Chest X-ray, AP view. Patient: 66 years old, sex M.
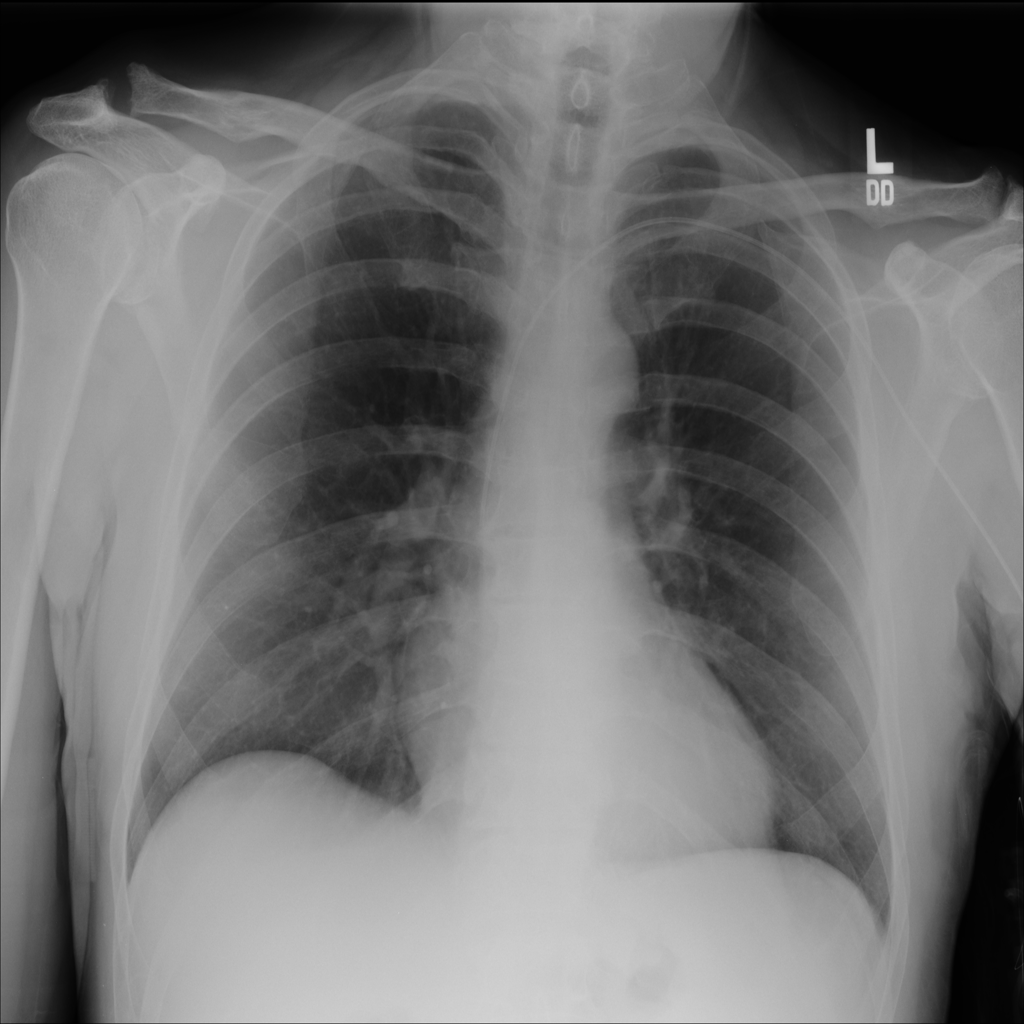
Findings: No Finding